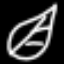
Label: leaf